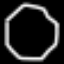
Label: octagon